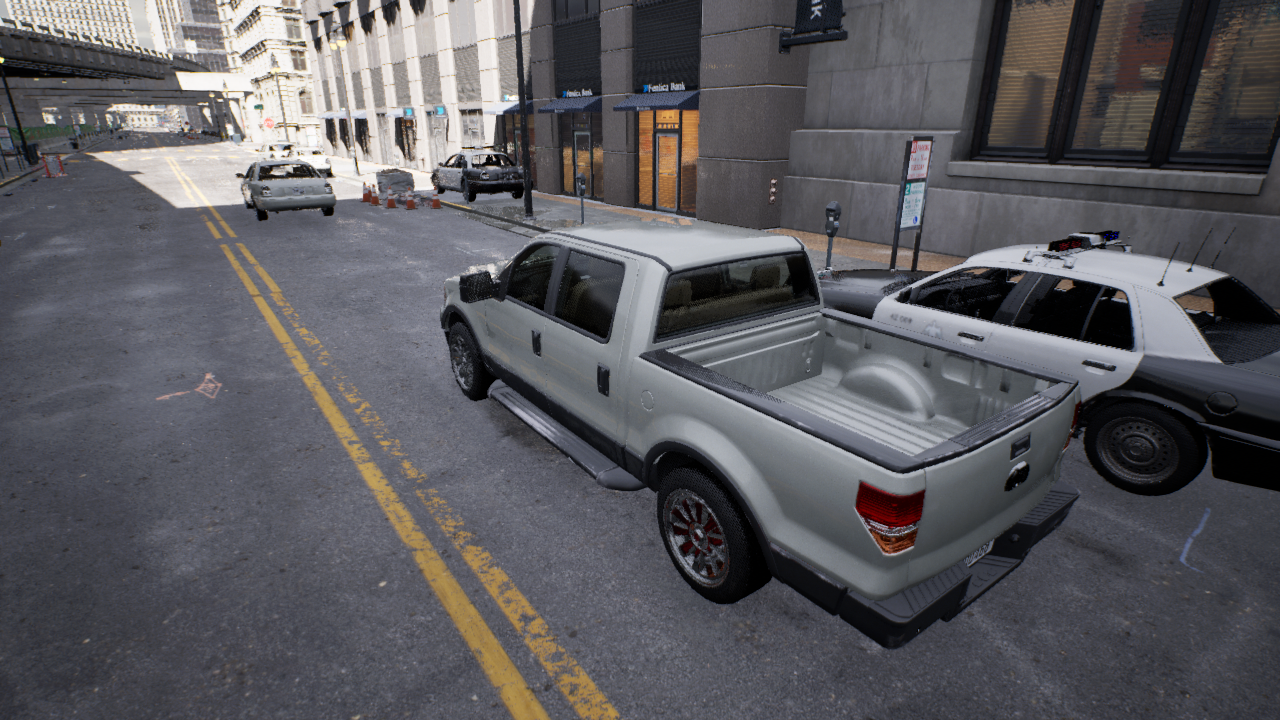
Venue: downtown
Lighting: clear day
Vehicle rig: pickup